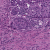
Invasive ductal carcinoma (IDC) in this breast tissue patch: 1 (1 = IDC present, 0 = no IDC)